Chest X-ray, AP view. Patient: 64 years old, sex M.
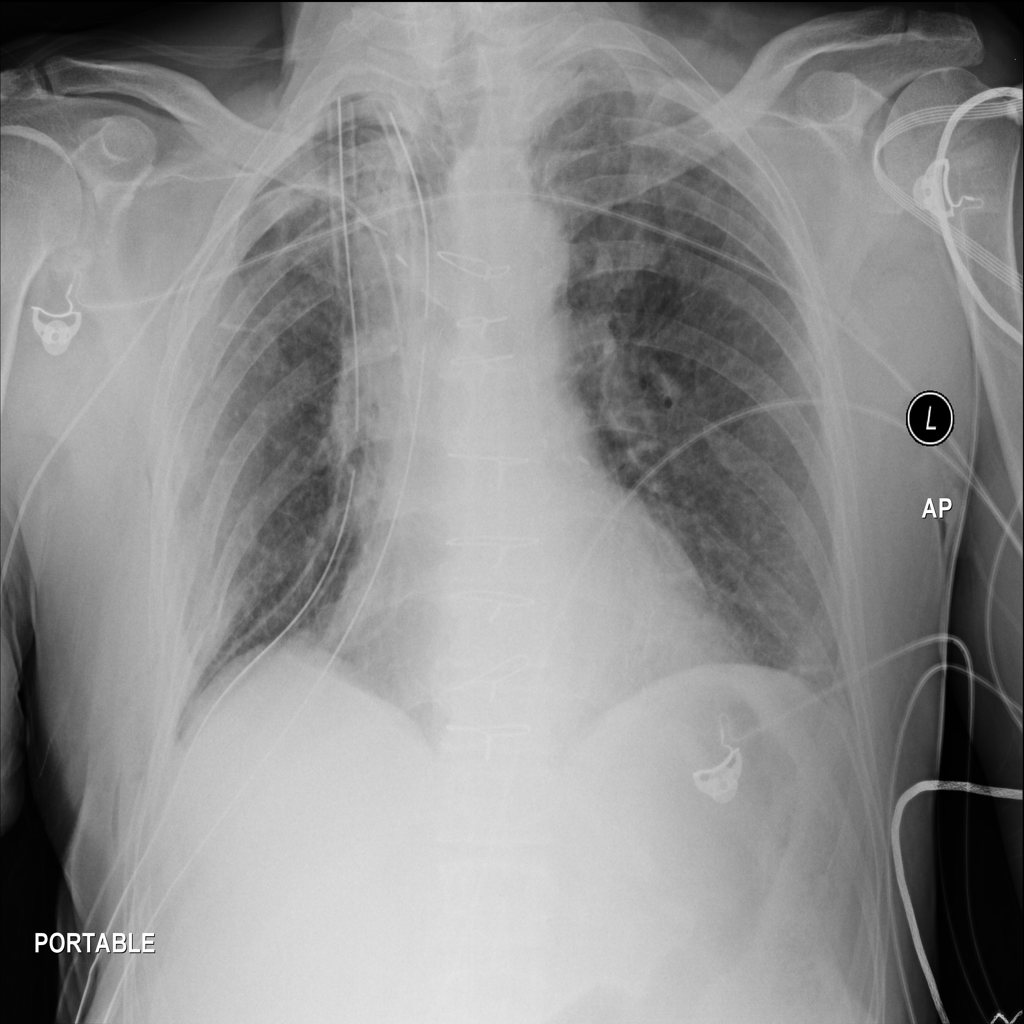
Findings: No Finding